Question: I am trying to fix mixed content warning from an SSL certificate install. I have tried multiple things such as adding redirects to the .htaccess. Deleting the images and reuploading them and just deleting the images all together but no luck. Can anyone help me get to the bottom of how to fix the mixed content so I can get the green padlock?
The mixed content warnings are as followed:
'''
Mixed Content: The page at 'https://www.laser-scanning.co.uk/' was loaded over HTTPS, but requested an insecure image 'http://www.laser-scanning.co.uk/wp-content/uploads/2018/02/black-arrow-down.png'. This content should also be served over HTTPS.
Mixed Content: The page at 'https://www.laser-scanning.co.uk/' was loaded over HTTPS, but requested an insecure image 'http://www.laser-scanning.co.uk/wp-content/uploads/2018/01/eoa-team.jpg'. This content should also be served over HTTPS.
'''

<URL>
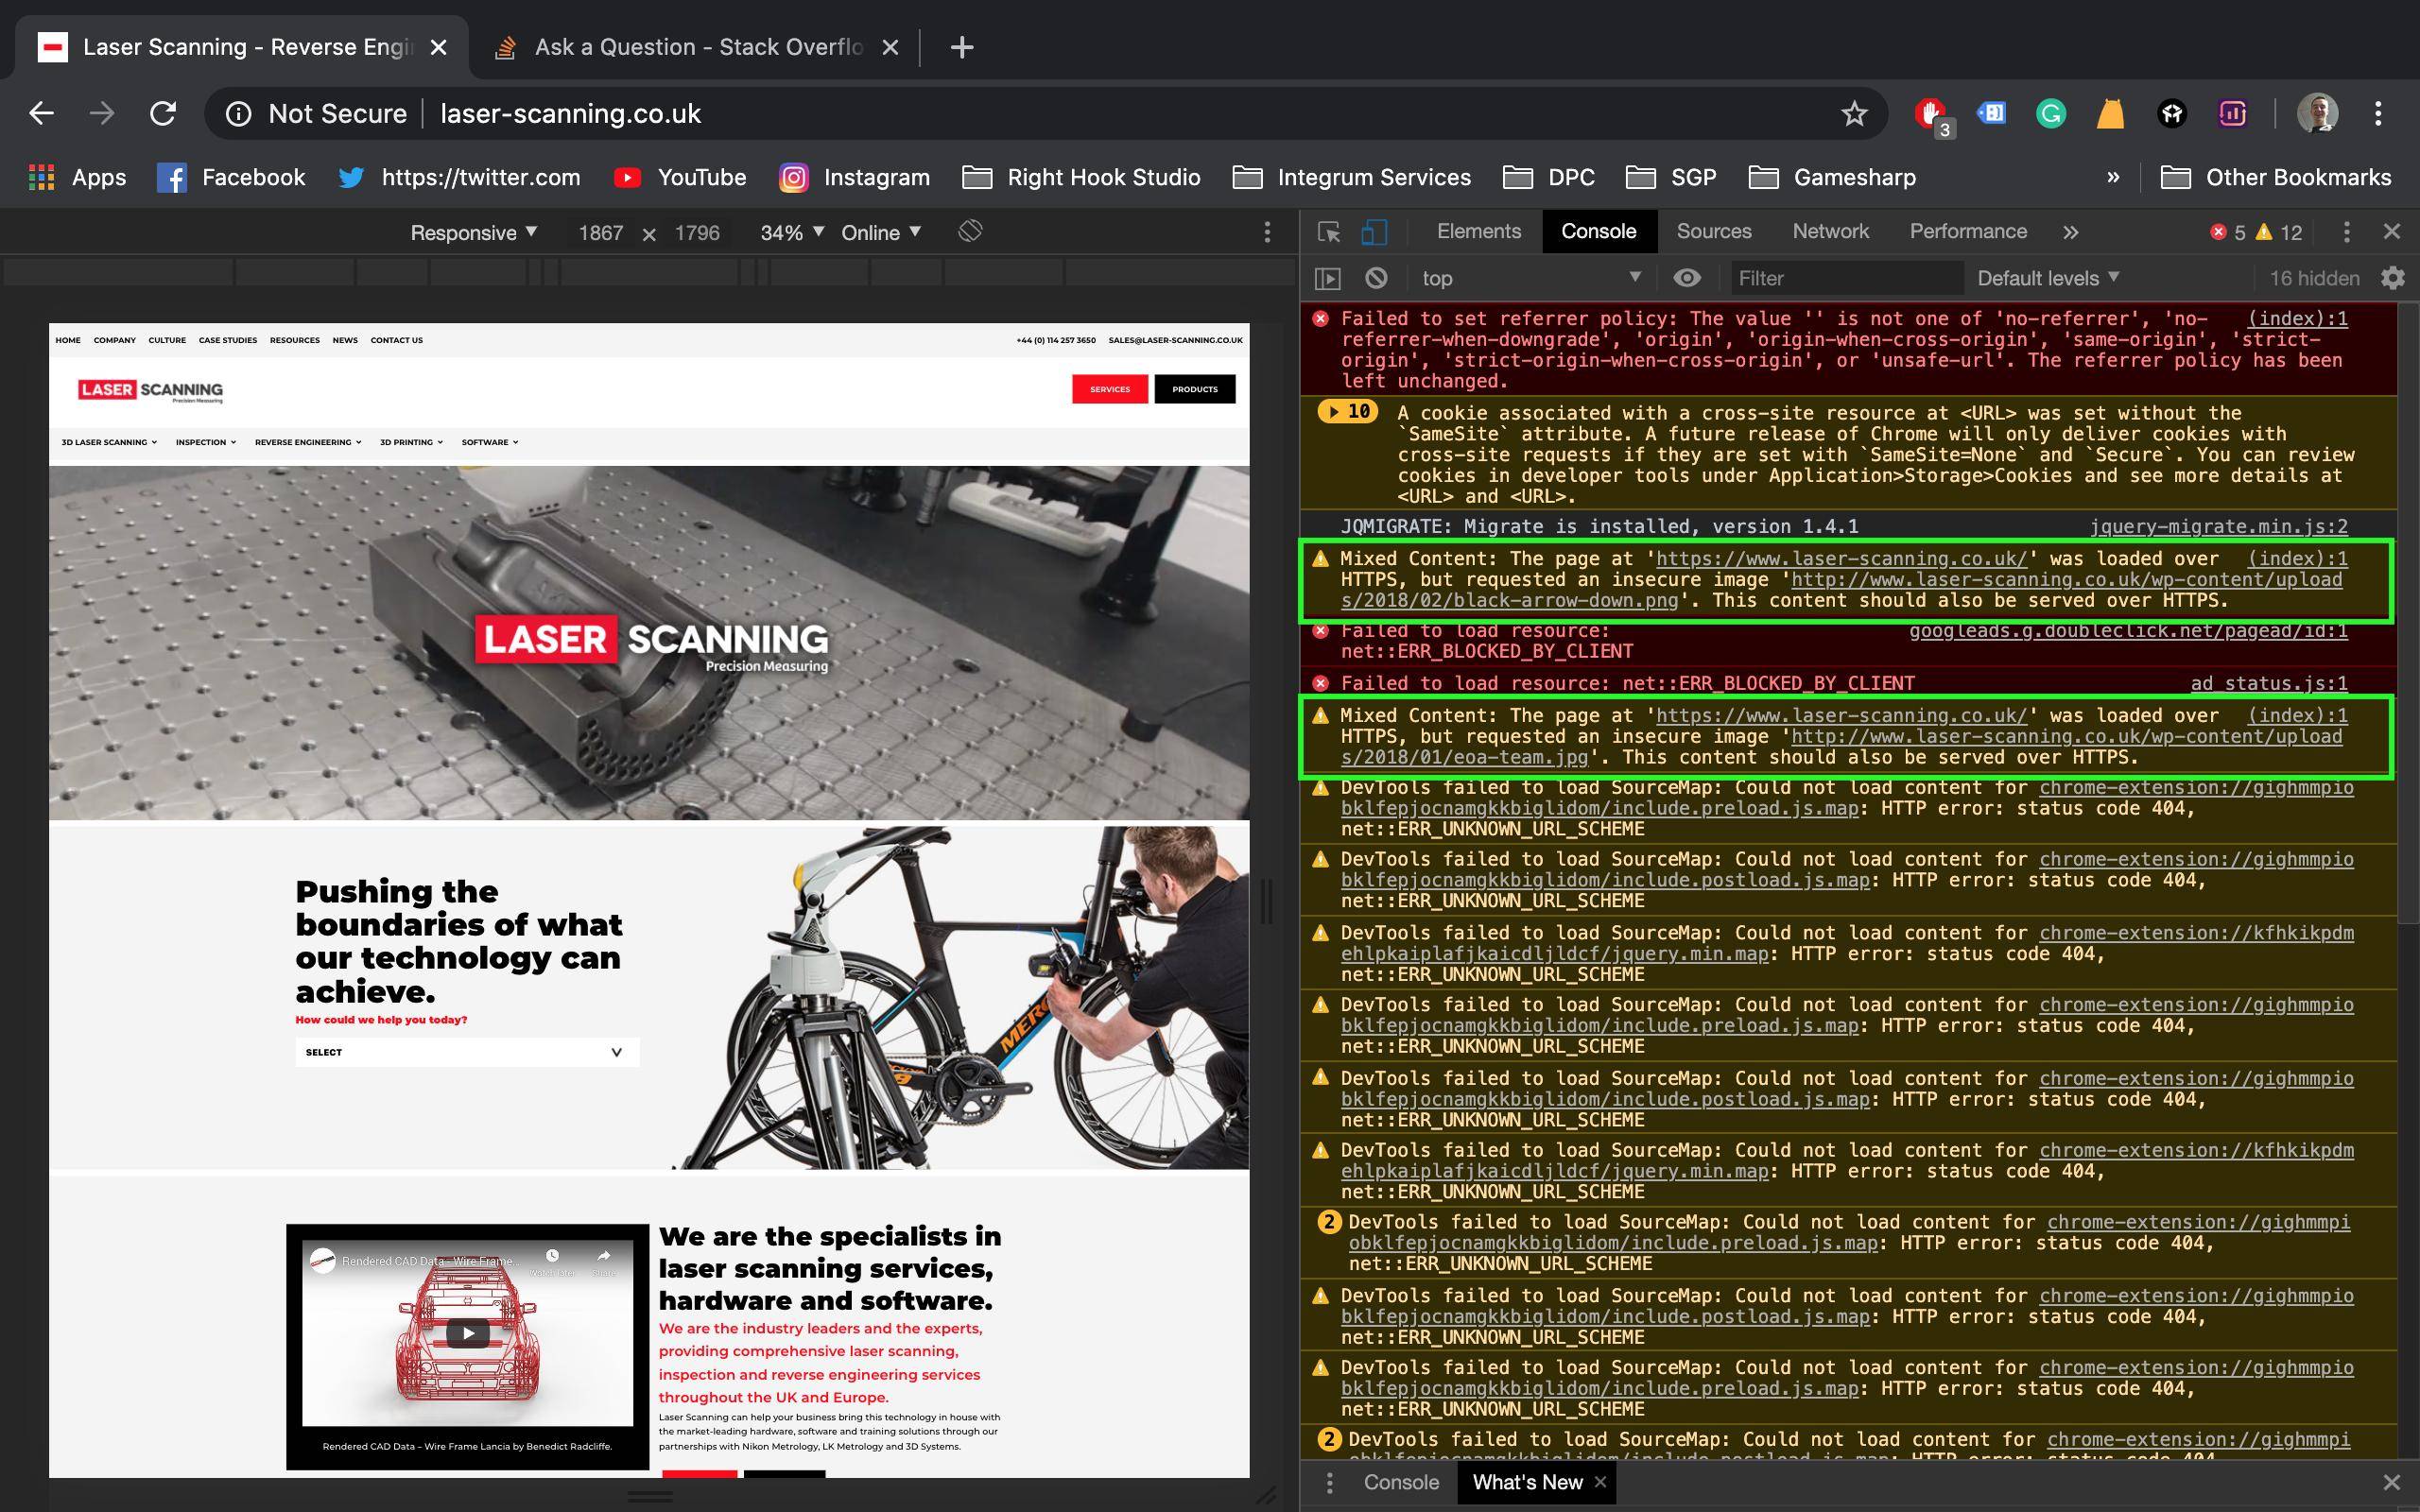
Answer: Try to use a plugin to search and replace all HTTP request to HTTPS. I used to configure following <URL> which will do the trick. Better, take a backup of existing database and do the changes.
Also, update URL in <URL> or keep only relative URLs.
<URL>